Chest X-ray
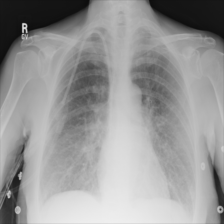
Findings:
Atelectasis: negative
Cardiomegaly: negative
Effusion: negative
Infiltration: positive
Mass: negative
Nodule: negative
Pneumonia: negative
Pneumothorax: negative
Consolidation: negative
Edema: positive
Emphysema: negative
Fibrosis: negative
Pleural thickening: negative
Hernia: negative